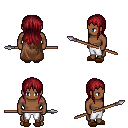
a pixel art fantasy rpg character, male body template, human, dark skin, brown cape, white pants, brunette unkempt hairstyle, brown slippers, spear, four views (front, back, left, right), 2x2 character sprite sheet, small pixel art, hard edges, no anti-aliasing